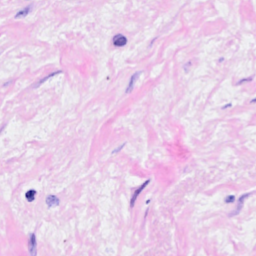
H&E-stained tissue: Breast